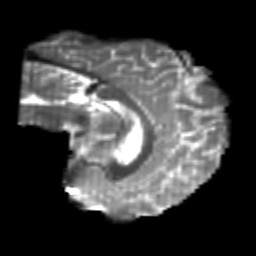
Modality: T2w
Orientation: sagittal
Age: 22
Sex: male
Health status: healthy
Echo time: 0.074 s